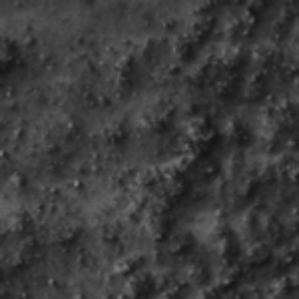
Label: frost